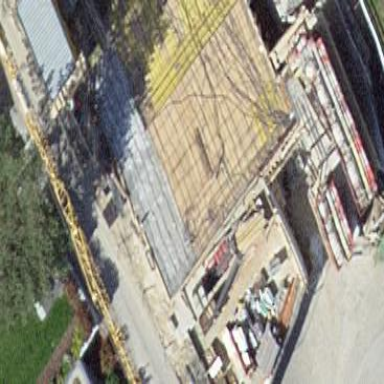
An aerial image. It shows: Garage building.